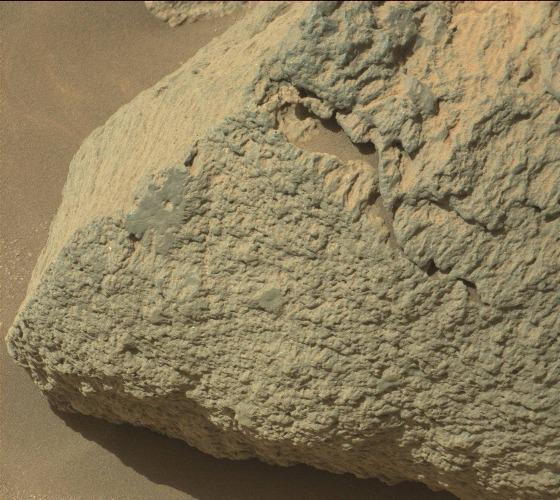
Terrain classes present: Gravel / Sand / Soil, Rock, Shadow